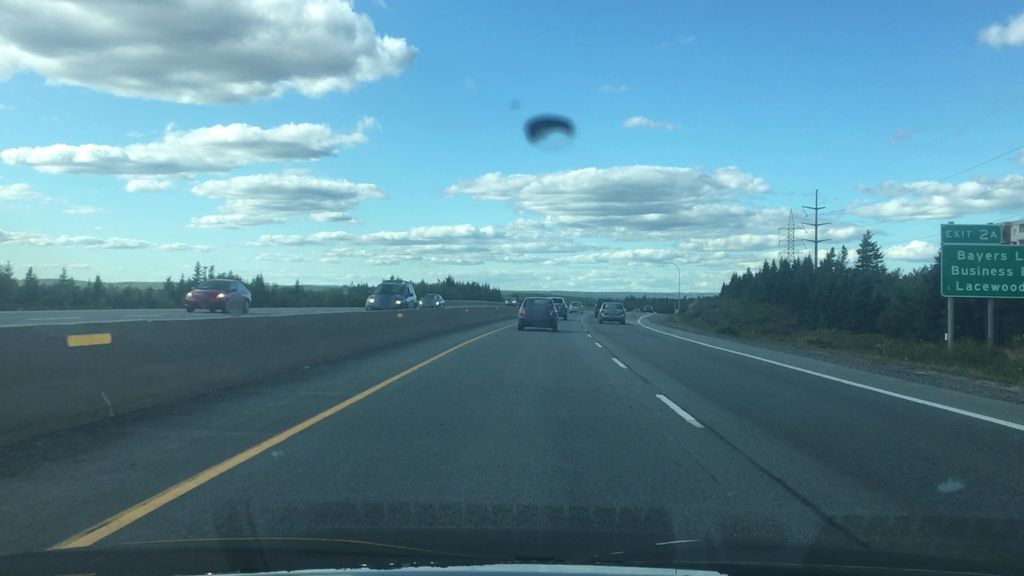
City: halifax